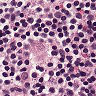
Metastatic tissue present: no